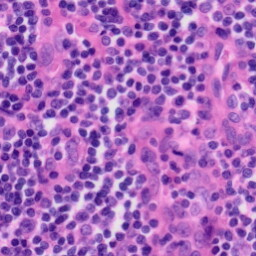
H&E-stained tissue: Tonsil